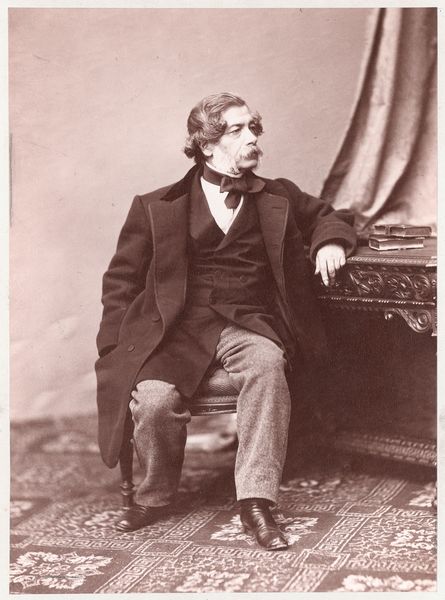
Titel: Der Maler Josef Winterhalter
Künstler: Ludwig Angerer
Standort: Wien
Institution: Albertina, Wien
Schlagwörter: fuß, hand, mann, sitzen, finger, frisur, mund, nase, ohr, profil, schwarz, stuhl, tisch, weiss, zimmer, blick, schleife, teppich, alt, anzug, bart, hemd, hose, jacke, schnurrbart, wand, arm, bildnis, portrait, porträt, vorhang, haare, lange haare, mantel, sitzend, innen, kinn, locke, beine, bein, seitlich, bücher, kommode, schreibtisch, schuhe, sepia, frack, krawatte, ornamente, aufstützen, knöpfe, fliege, schnauzer, foto, fotografie, photographie, buch, schwarzweiß, stiefel, tasche, lustig, schnitzerei, photo, komode, anrichte, binder, fotographie, schnitzen, photografie, bat, phot, alter herr, profiel, siteboard